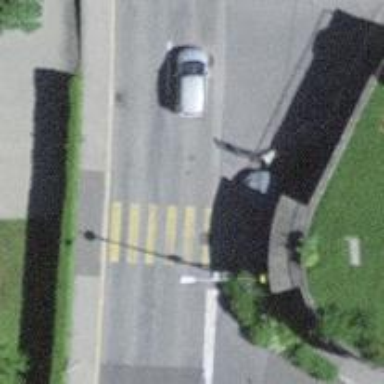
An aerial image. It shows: Bus stop along the road.